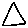
Label: triangle